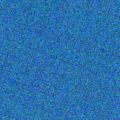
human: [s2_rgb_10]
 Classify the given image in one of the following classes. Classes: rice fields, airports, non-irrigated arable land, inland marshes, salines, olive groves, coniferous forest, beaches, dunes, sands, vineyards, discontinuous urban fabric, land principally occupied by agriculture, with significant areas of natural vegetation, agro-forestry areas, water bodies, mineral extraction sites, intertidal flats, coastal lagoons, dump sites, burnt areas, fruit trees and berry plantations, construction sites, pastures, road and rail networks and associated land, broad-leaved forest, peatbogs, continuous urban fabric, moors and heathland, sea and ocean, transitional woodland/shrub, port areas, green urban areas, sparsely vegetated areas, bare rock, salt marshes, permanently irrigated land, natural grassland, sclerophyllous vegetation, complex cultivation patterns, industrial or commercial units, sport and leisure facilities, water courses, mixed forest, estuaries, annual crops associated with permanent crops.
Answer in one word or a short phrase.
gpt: sea and ocean